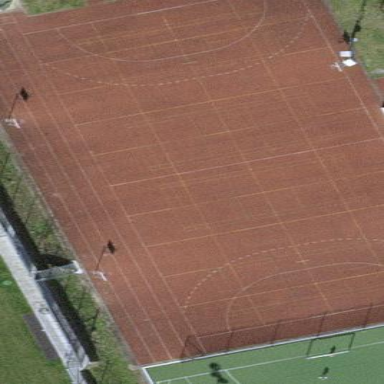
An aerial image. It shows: Multi-sport pitch with sandy surface.